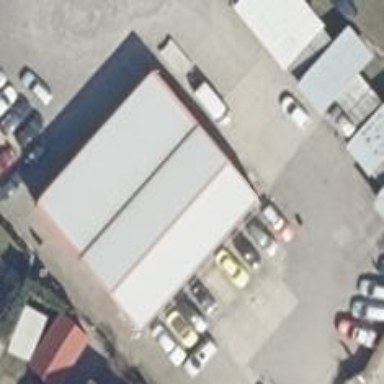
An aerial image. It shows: Car repair shop.